Interaction volume radius: 10 \u00c5
Interaction volume height: 10 \u00c5
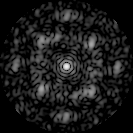
Disorder parameter: 0.4917